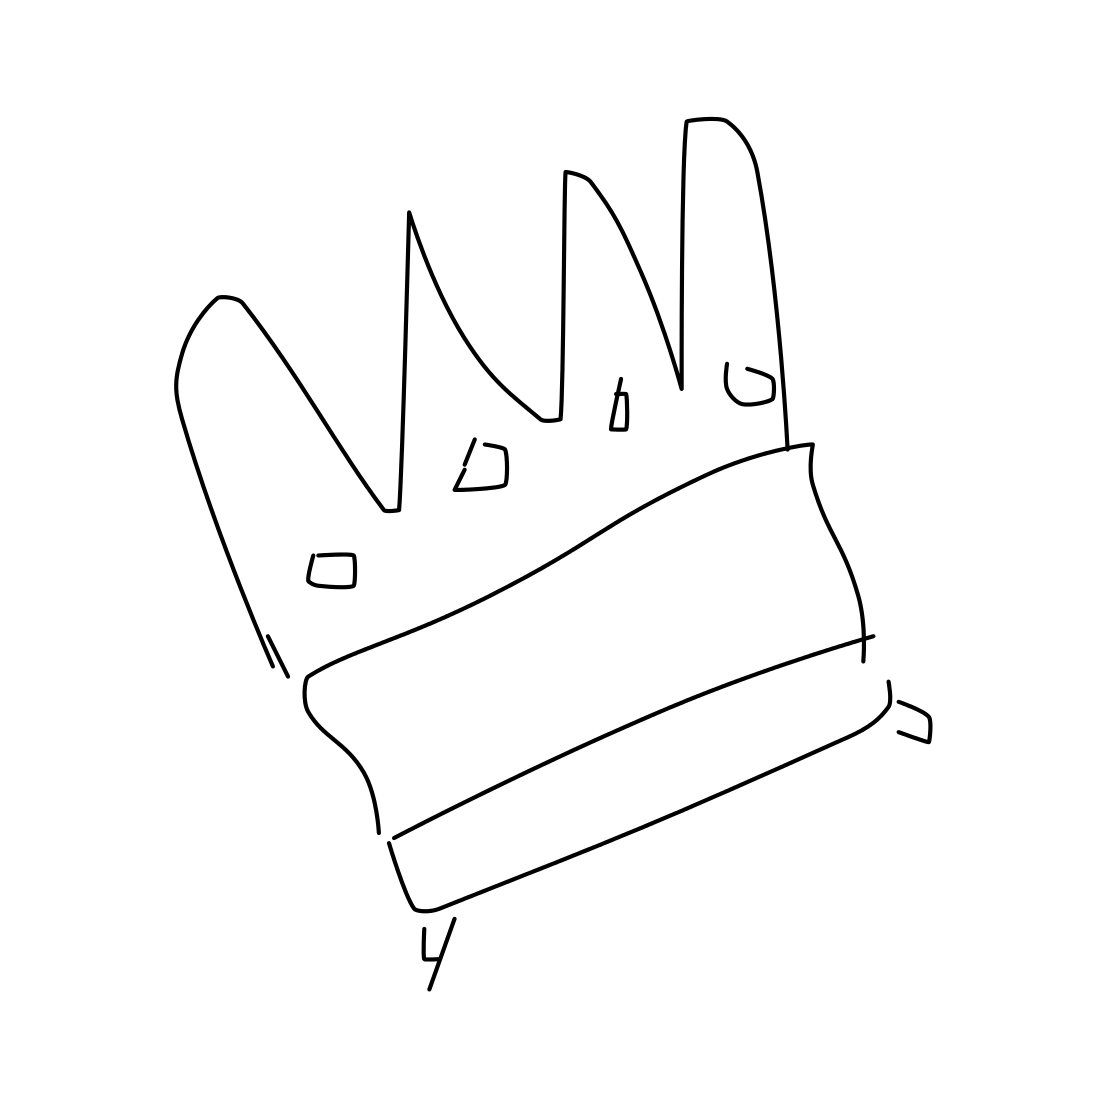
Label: crown